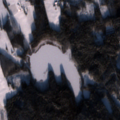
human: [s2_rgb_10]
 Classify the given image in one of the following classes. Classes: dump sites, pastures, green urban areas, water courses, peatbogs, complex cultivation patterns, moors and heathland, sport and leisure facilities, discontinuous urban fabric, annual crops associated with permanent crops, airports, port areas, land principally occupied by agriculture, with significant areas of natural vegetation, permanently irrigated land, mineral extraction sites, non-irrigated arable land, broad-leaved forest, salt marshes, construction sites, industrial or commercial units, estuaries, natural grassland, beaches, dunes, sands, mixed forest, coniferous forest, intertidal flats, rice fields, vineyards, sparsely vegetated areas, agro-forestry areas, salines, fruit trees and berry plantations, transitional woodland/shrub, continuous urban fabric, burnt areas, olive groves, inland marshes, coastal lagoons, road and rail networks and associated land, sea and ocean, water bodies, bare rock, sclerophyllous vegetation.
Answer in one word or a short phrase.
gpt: land principally occupied by agriculture, with significant areas of natural vegetation, mixed forest